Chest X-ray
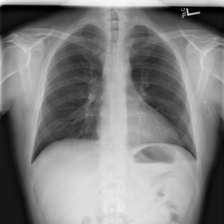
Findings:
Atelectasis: negative
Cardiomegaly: negative
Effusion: negative
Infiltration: positive
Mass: negative
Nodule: negative
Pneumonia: negative
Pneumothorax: negative
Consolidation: negative
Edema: negative
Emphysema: negative
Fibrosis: negative
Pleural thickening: negative
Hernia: negative